Question: I'm trying to create a blur effect with a view, where a view creates a blur of the image behind it. However, I need the blur to be dynamic to the user's scrolling. This is how how it would look.
The solid black rectangle background behind the white text is what I am trying to get blurred with the correct bounds of the image behind it. Also, the user is able to scroll the view up and down, and the picture stays static. Is this possible? How is this done?
This is how I am currently attempting to blur the background with no luck.
'''
UIVisualEffect *blurEffect;
blurEffect = [UIBlurEffect effectWithStyle:UIBlurEffectStyleDark];
UIVisualEffectView *visualEffectView;
visualEffectView = [[UIVisualEffectView alloc] initWithEffect:blurEffect];
visualEffectView.frame = header.artistBackgroundView.bounds;
[header.artistBackgroundView addSubview:visualEffectView];
'''
The header.artistBackgroundView is the black rectangle.
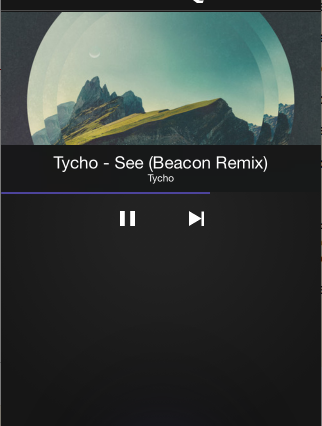
Answer: Assuming you're using the new blur effect in iOS 8
Ok so this is how the blur effect needs to work: The background colors between the blur effect and the image need to be 'clearColor' or have some transparency -- note: do not change the alpha on the view itself, just the background color. Also the blur effect must be behind anything you want on top of it so you'll need to do something like this:
'''
[header.artistBackgroundView sendSubviewToBack:visualEffectView];
'''
Remember the effect only blurs the stuff that would otherwise sit directly behind it... this is why you need to make sure that every view between the effect and the image is transparent. Any semi-transparent backgrounds will add a nice tint to the blur effect.